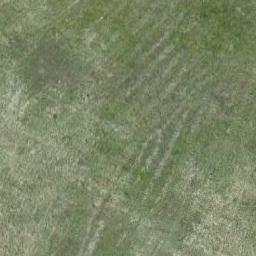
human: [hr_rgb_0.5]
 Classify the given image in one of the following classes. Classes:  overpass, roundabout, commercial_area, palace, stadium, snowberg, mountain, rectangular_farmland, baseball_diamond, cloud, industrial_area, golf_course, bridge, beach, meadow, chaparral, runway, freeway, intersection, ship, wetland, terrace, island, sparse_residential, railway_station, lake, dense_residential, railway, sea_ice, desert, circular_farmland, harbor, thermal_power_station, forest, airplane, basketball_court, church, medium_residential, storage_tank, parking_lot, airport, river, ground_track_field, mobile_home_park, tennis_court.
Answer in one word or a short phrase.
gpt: meadow